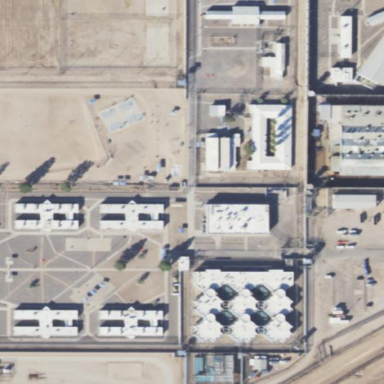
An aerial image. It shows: Prison.